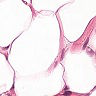
Metastatic tissue present: no